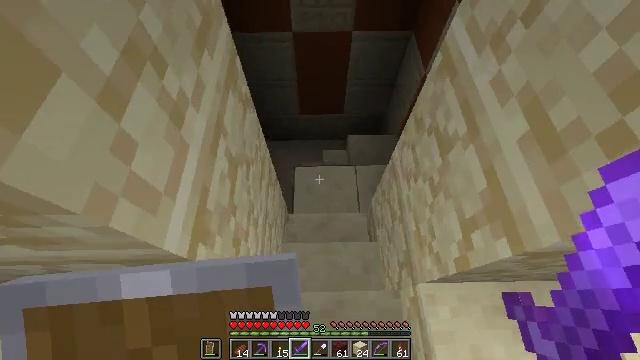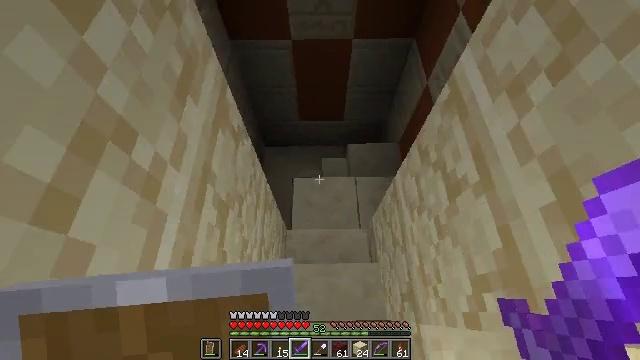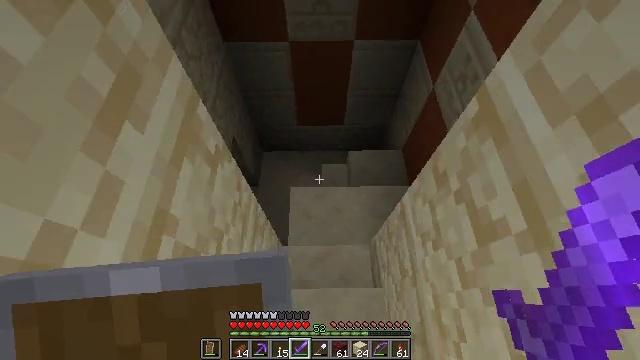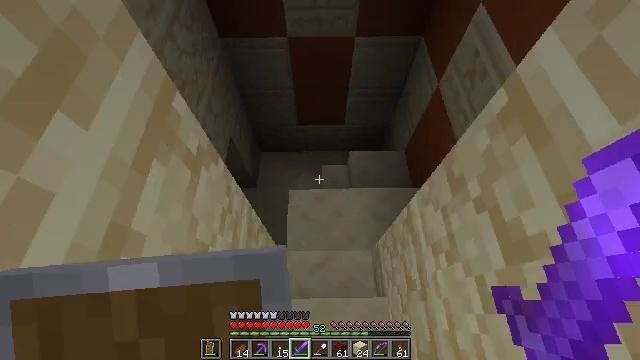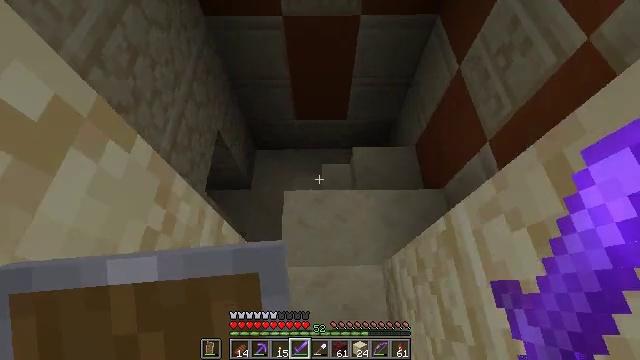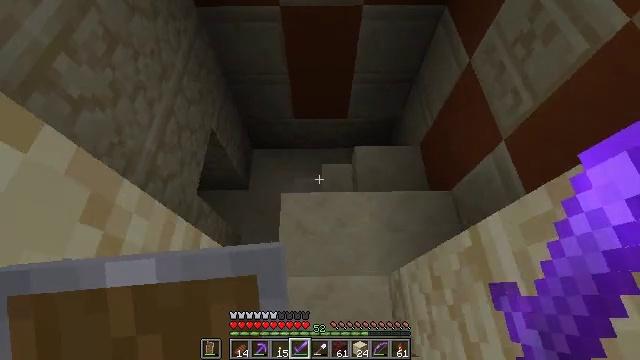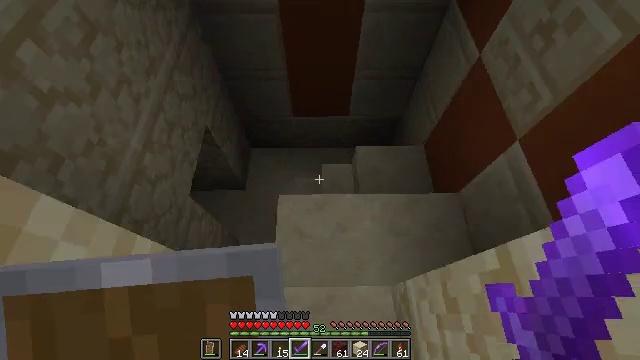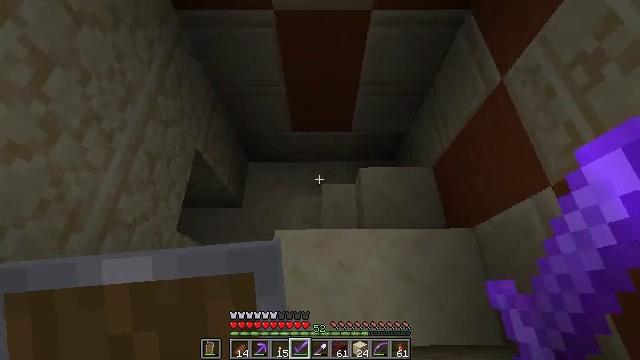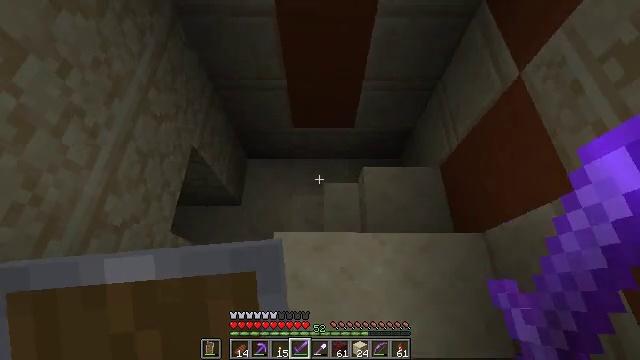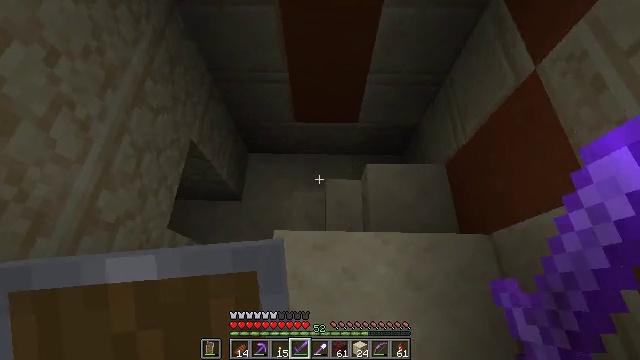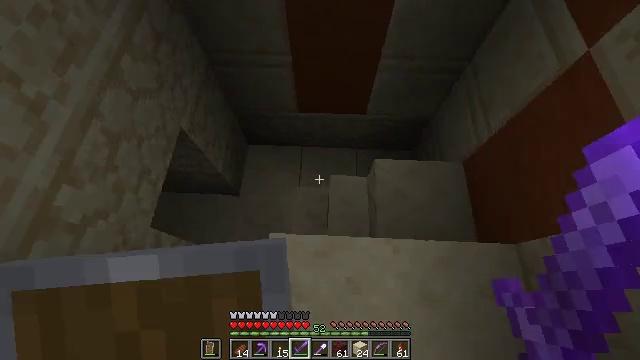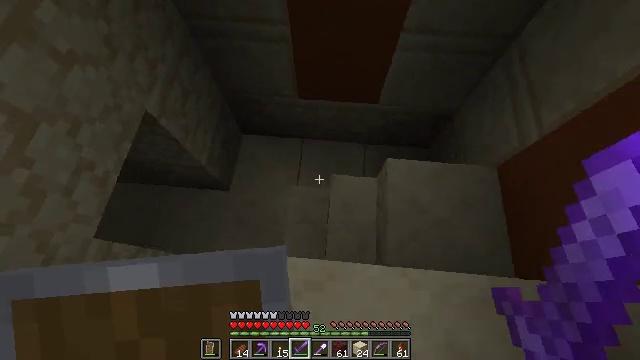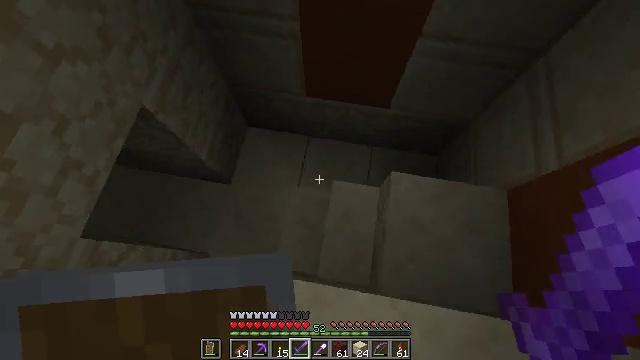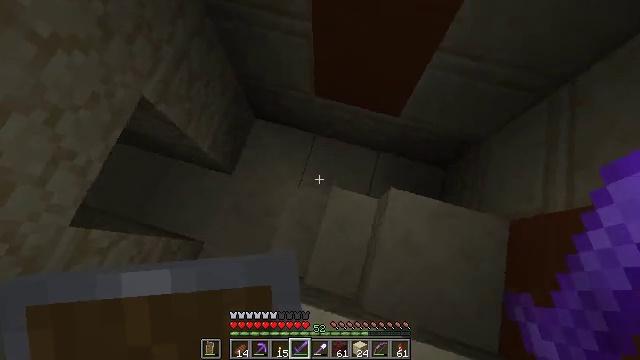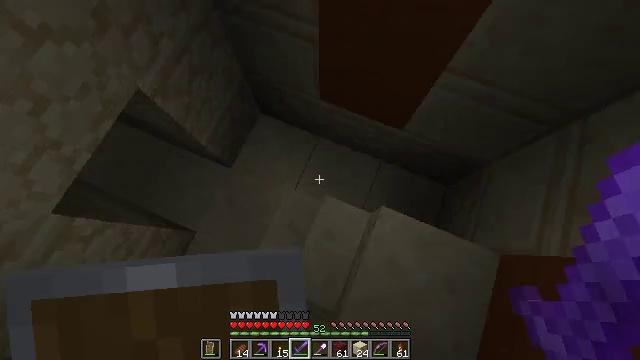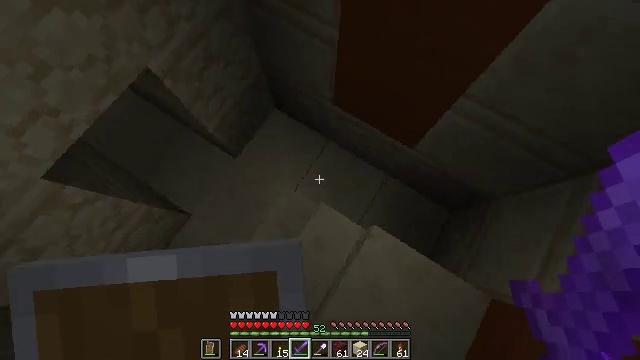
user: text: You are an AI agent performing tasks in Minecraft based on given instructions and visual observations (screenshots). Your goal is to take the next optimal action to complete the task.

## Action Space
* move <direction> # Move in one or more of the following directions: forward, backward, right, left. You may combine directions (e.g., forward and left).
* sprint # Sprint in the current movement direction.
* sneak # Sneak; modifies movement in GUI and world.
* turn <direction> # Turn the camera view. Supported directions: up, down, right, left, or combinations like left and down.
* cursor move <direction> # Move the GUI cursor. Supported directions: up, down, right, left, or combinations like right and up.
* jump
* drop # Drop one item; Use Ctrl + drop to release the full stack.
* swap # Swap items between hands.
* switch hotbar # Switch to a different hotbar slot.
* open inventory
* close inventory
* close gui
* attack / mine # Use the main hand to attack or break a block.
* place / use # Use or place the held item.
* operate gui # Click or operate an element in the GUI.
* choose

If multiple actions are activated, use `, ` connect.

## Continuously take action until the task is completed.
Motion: motion action
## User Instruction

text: Attack the brewing stand to gather it.
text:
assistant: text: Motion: move forward
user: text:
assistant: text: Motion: move forward
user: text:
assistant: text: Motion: move forward
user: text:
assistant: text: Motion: move forward
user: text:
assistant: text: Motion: move forward
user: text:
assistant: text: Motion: move forward
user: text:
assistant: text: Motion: move forward
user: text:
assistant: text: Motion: move forward
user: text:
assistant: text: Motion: move forward, turn down
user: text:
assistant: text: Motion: move forward and move right, turn left and down
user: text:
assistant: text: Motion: move forward and move right, turn left and down
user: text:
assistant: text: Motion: move forward and move right, turn left and down
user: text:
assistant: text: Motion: move forward and move right, turn left and down
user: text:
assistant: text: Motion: move forward and move right, turn left and down
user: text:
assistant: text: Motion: move forward and move right, turn left
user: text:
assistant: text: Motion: move forward and move right, turn left
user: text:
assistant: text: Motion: move forward and move right, turn left and up
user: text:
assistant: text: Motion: move forward and move right, turn left and up
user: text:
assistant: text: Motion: move forward and move right, turn left and up
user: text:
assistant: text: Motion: move forward, turn left and up
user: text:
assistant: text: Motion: move forward, turn left and up
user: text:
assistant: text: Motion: move forward, turn left and up
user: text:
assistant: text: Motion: move forward, turn left and up
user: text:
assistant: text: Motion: move forward, turn left and up
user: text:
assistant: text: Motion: move forward, turn left and up
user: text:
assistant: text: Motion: move forward and move left, turn up
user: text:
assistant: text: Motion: move forward and move left, turn up
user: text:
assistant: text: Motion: move forward and move left, turn right and up
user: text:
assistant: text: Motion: move forward and move left, turn right and up
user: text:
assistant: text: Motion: move forward and move left, turn right and up